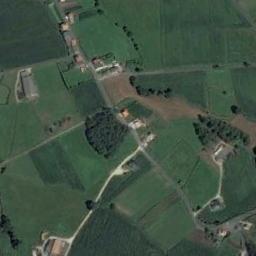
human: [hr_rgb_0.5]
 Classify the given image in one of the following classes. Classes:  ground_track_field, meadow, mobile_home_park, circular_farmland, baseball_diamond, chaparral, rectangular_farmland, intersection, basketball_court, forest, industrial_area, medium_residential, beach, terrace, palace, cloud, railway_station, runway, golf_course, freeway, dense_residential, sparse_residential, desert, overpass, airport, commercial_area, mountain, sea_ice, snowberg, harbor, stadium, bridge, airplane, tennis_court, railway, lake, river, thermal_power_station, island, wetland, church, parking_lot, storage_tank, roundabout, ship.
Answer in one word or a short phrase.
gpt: rectangular_farmland